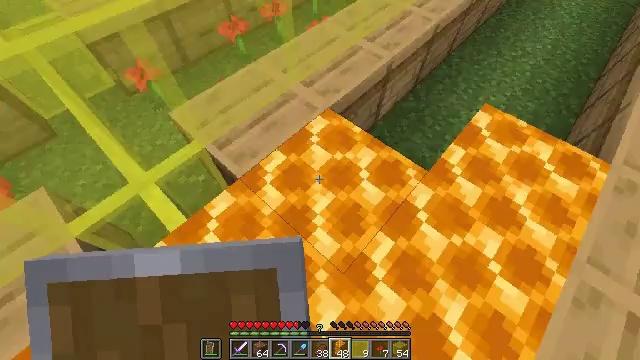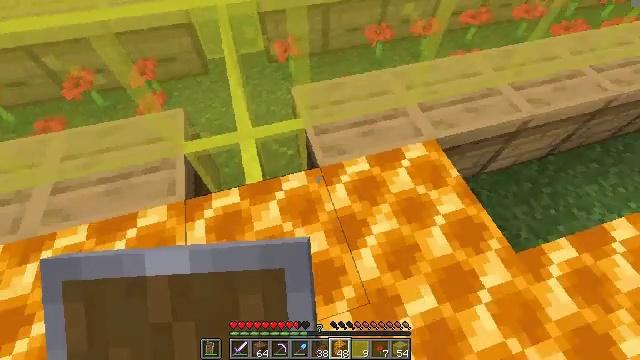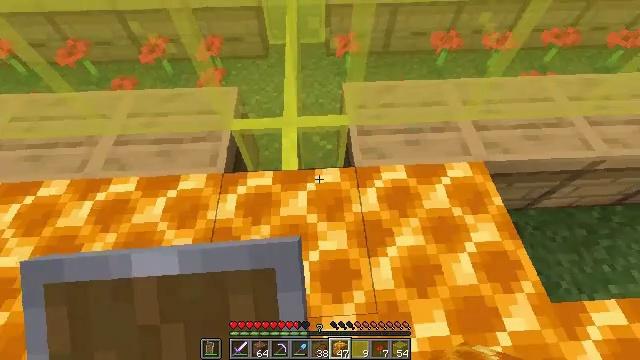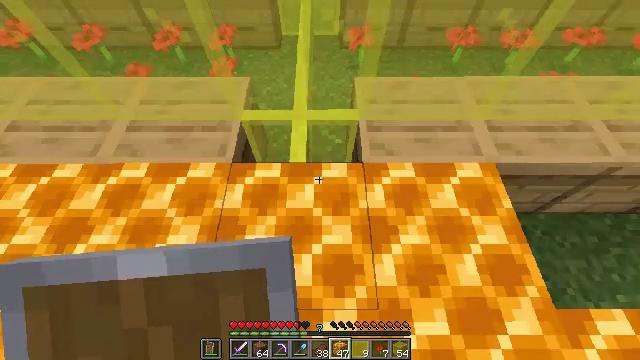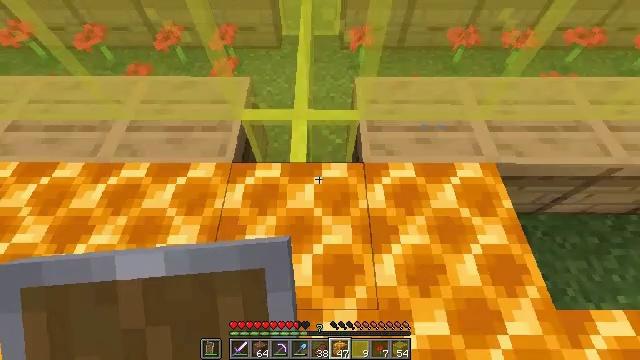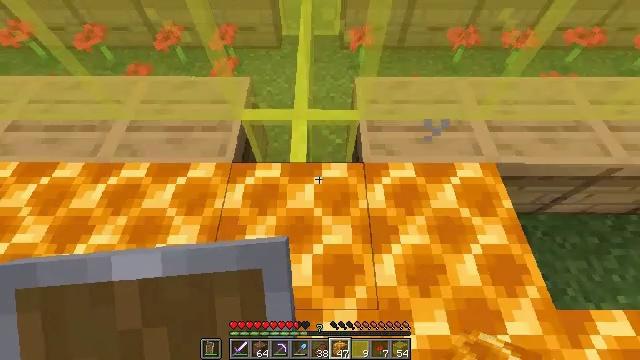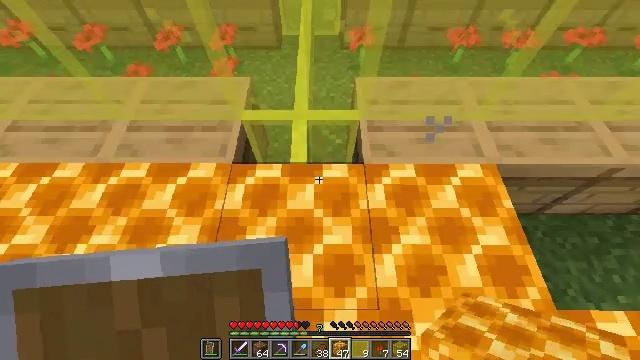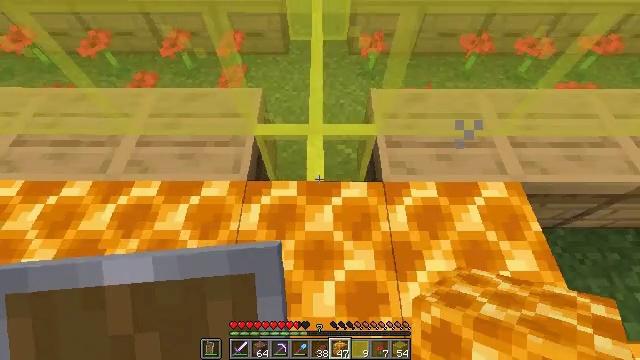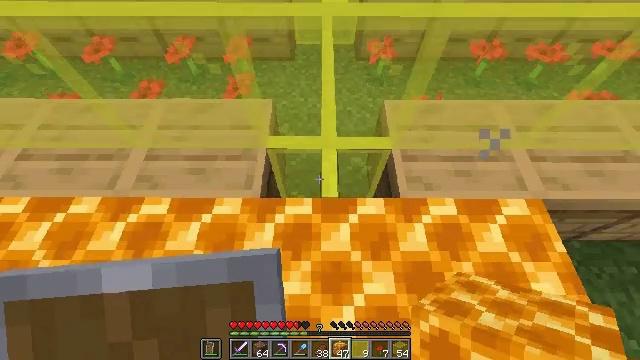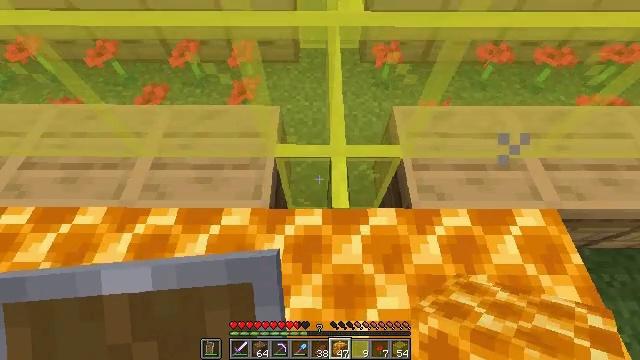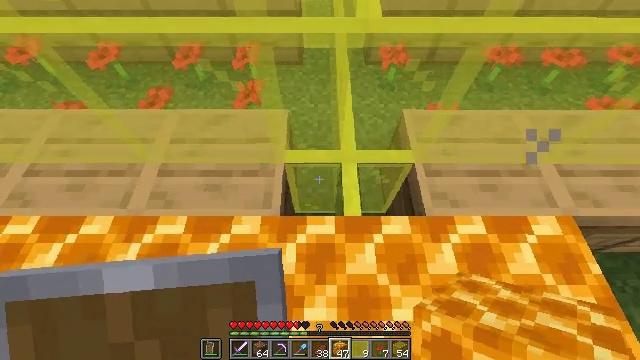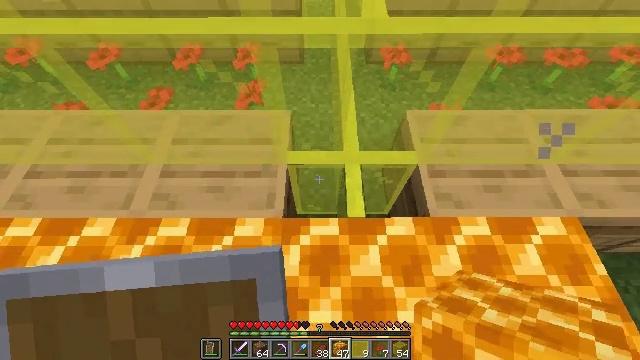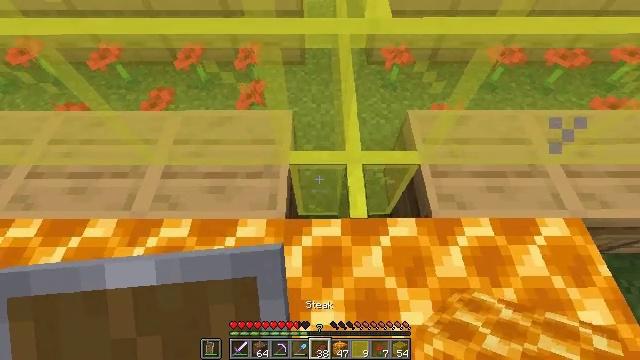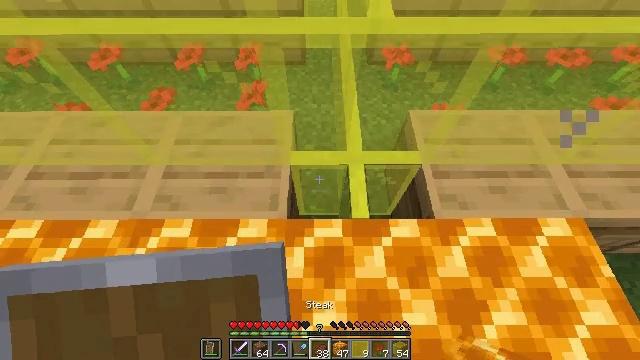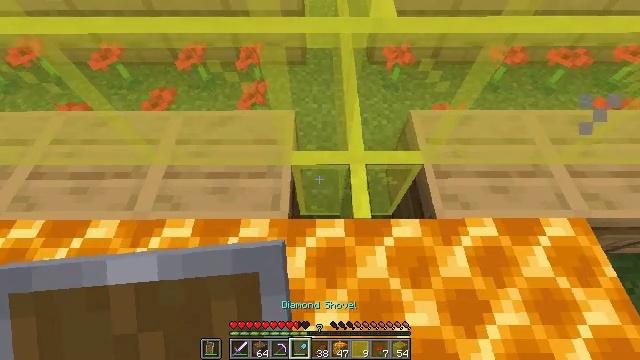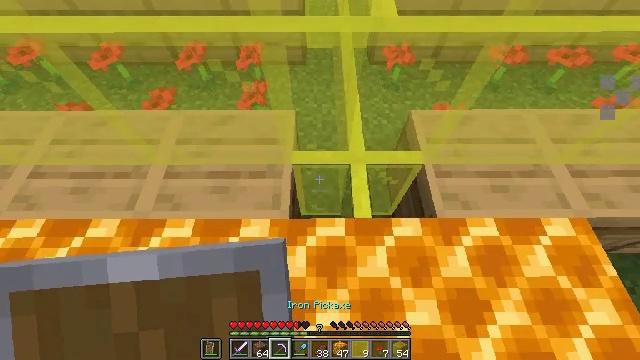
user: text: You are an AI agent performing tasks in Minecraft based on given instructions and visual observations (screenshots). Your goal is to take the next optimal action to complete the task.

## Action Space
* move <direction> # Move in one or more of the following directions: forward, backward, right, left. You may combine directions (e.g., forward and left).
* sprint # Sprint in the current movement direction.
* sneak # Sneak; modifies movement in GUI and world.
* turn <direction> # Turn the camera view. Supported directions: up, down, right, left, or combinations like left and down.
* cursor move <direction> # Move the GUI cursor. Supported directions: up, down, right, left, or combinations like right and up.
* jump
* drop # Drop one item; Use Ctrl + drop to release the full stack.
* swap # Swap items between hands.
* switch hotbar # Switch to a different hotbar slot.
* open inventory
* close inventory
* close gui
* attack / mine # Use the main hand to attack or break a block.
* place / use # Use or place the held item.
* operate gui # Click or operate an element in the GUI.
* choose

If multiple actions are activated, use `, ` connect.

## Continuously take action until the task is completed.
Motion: motion action
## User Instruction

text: Break the yellow stained glass pane.
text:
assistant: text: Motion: turn left and up
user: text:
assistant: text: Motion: turn left
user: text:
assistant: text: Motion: turn left and down
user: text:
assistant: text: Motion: no_op
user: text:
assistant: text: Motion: no_op
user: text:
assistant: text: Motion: move forward and move left
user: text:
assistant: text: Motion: move forward and move left
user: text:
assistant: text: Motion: move forward and move left
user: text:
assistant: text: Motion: no_op
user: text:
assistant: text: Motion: no_op
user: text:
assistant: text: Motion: no_op
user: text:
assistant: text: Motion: no_op
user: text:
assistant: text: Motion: no_op
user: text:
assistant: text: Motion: no_op
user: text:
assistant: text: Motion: no_op
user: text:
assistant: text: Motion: no_op
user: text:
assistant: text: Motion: no_op
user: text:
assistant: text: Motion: no_op
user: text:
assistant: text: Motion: no_op
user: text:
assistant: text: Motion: no_op
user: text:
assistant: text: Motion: turn right
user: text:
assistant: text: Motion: no_op
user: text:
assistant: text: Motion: turn right and down
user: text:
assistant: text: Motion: turn right
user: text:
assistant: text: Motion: turn right
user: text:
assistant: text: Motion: turn right
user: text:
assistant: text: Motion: turn right and up
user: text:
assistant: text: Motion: turn right
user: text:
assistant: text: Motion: no_op
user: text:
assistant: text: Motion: turn right